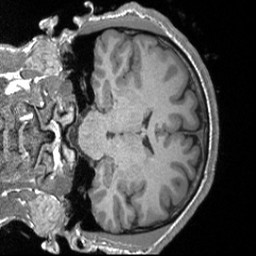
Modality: T1w
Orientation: coronal